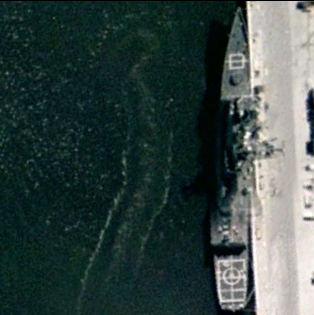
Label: cruiser